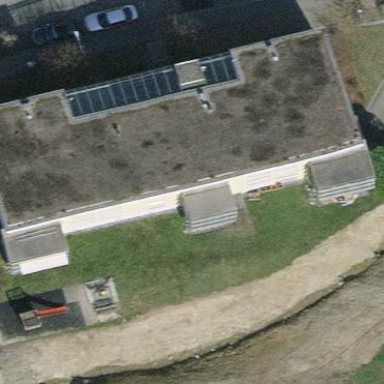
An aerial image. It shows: Gabled roof apartments building.